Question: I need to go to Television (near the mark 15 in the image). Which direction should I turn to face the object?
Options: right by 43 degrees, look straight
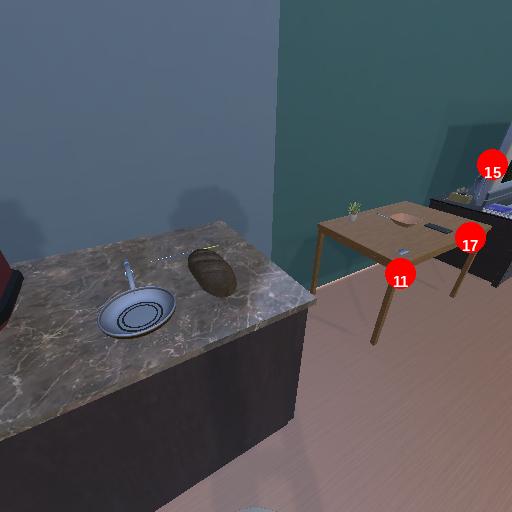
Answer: right by 43 degrees